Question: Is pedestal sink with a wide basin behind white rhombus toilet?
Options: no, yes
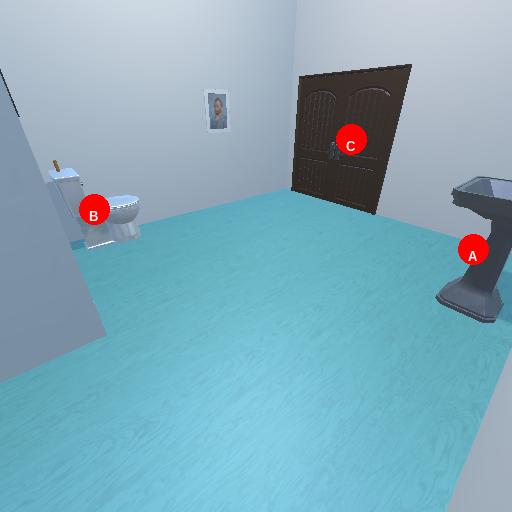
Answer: no